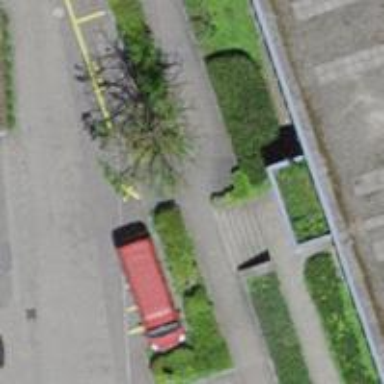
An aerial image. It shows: Road with steps.